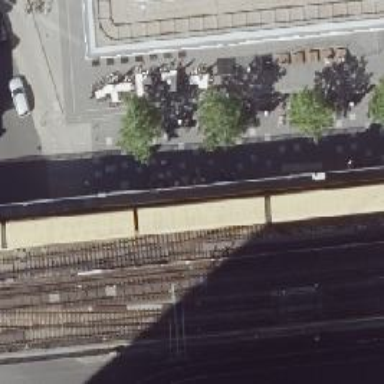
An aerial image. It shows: Viaduct bridge for light rail system with electrified rails. The railway is equipped with ballastless tracks.